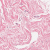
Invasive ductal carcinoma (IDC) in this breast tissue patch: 0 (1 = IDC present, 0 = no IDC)